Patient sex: F
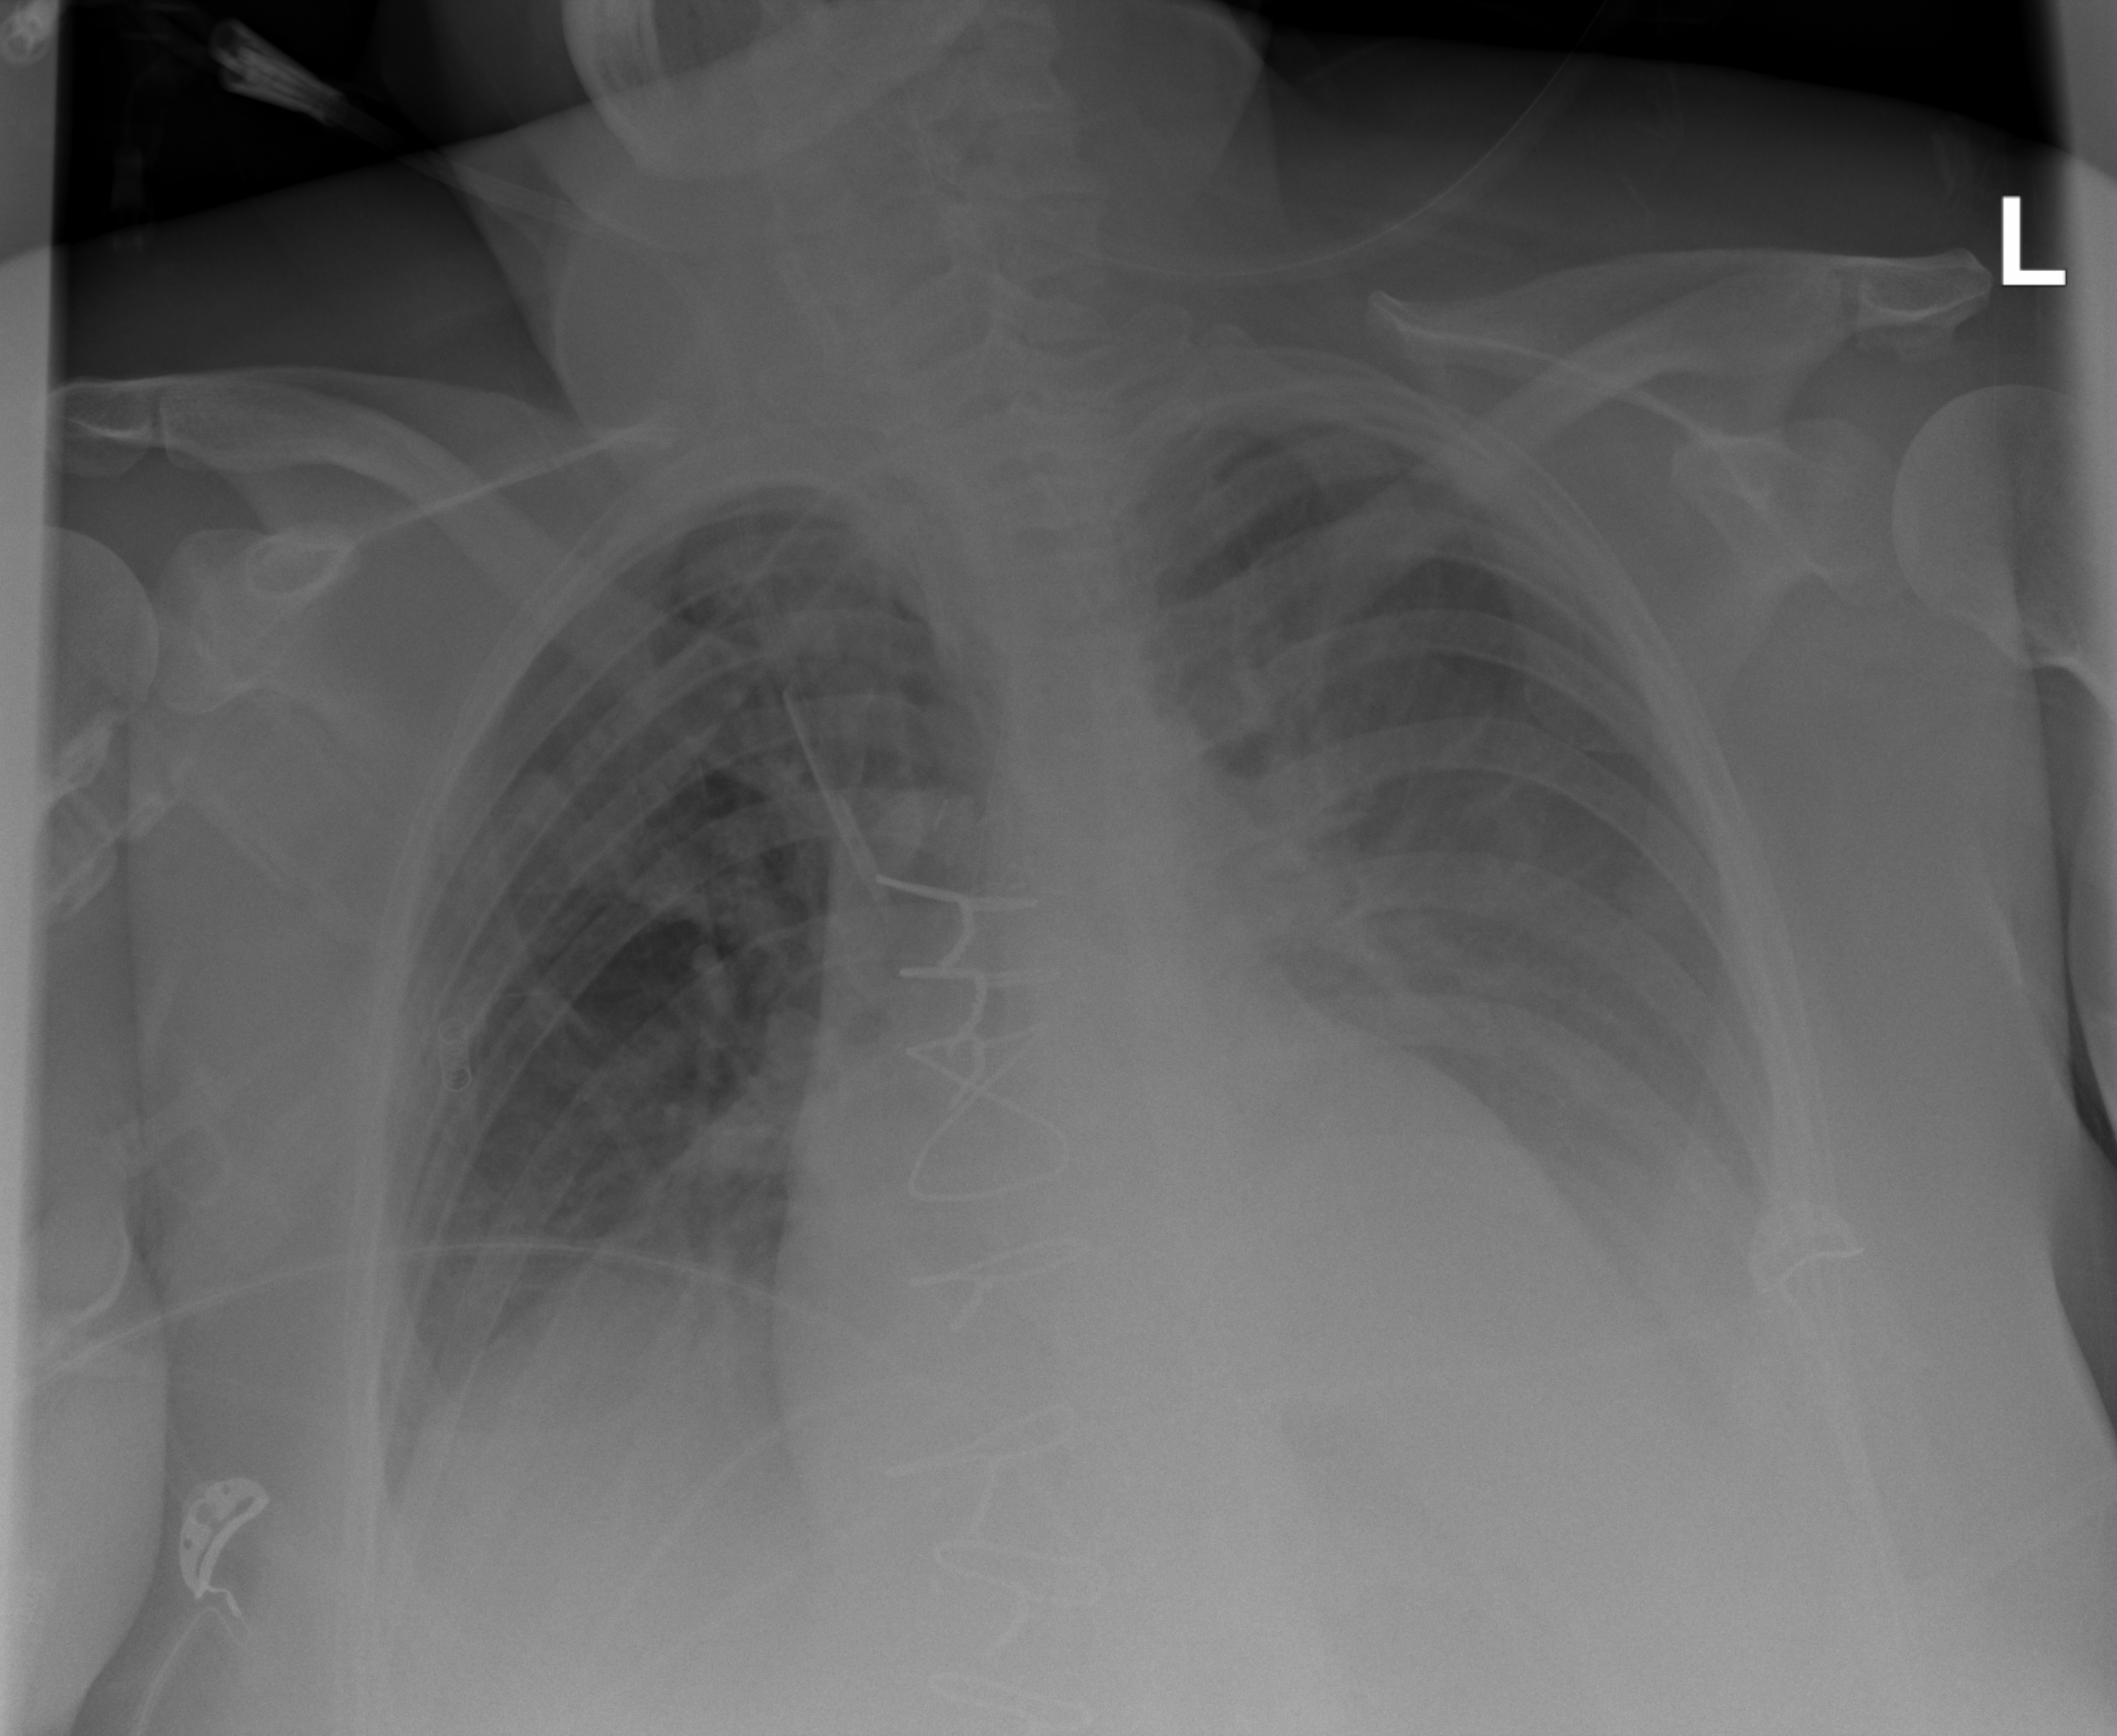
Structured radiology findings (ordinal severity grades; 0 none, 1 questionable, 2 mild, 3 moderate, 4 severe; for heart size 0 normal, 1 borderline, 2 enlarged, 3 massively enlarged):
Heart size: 2
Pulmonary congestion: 3
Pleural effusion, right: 2
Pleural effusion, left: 3
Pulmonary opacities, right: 1
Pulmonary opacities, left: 1
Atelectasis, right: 2
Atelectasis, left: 2